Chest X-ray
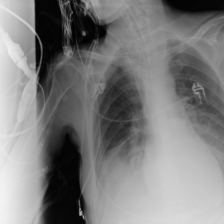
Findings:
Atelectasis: negative
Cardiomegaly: negative
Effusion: positive
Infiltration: positive
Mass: negative
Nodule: negative
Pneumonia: negative
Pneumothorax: negative
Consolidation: negative
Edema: negative
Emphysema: negative
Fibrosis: negative
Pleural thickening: negative
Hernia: negative